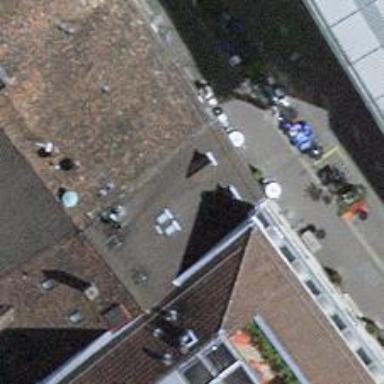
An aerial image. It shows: Restaurant.